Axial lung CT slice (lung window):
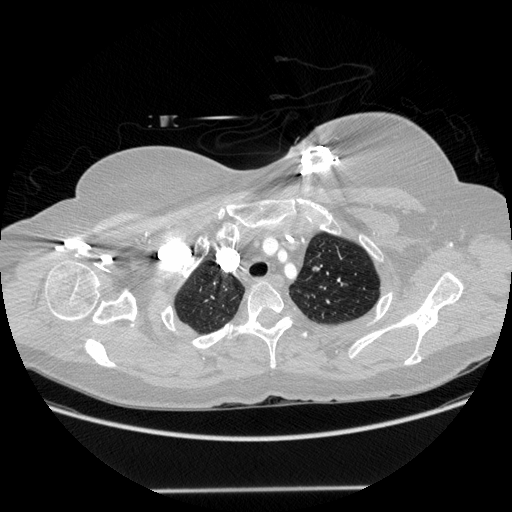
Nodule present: no